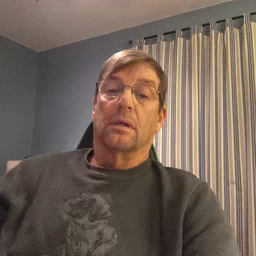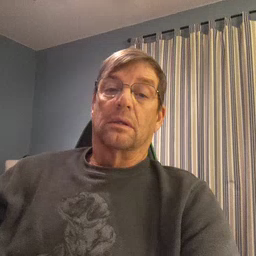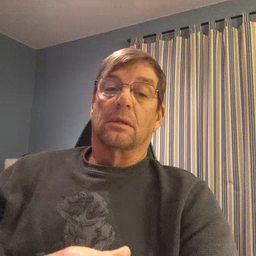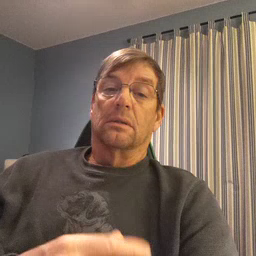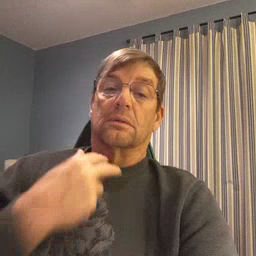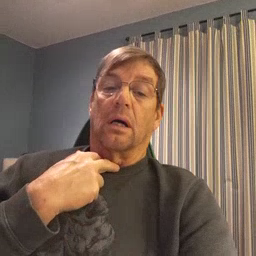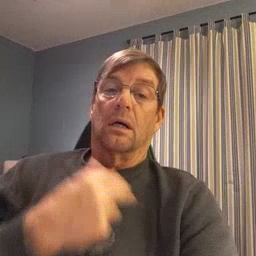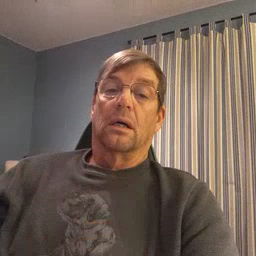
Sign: stuck